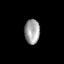
Tissue: lung
Cell type: Epithelial cells
Senescence score: 0.202
Nuclear area (px): 365
Mean DAPI intensity: 161.036